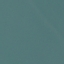
Land use / land cover: SeaLake